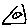
Label: triangle